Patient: sex F, age 65
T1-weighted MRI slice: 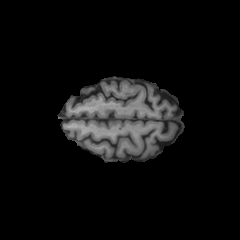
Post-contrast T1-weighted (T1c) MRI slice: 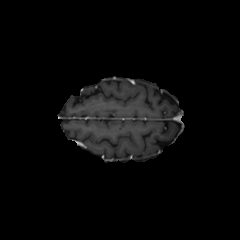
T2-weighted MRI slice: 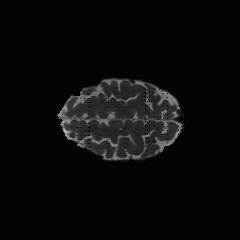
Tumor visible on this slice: no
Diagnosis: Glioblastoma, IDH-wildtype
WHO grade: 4